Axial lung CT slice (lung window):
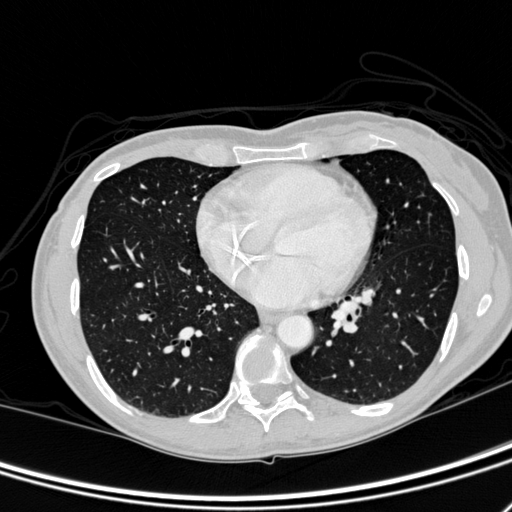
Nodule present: no